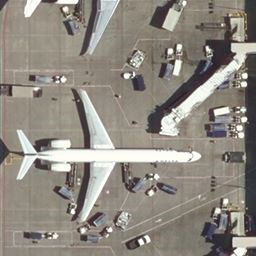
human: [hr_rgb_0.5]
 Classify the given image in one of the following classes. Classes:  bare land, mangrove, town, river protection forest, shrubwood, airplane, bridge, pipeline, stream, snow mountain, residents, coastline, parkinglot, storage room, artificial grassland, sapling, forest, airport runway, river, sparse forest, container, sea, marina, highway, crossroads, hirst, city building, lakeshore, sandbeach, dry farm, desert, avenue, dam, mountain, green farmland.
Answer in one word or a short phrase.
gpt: airplane